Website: home-depot
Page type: billing-address
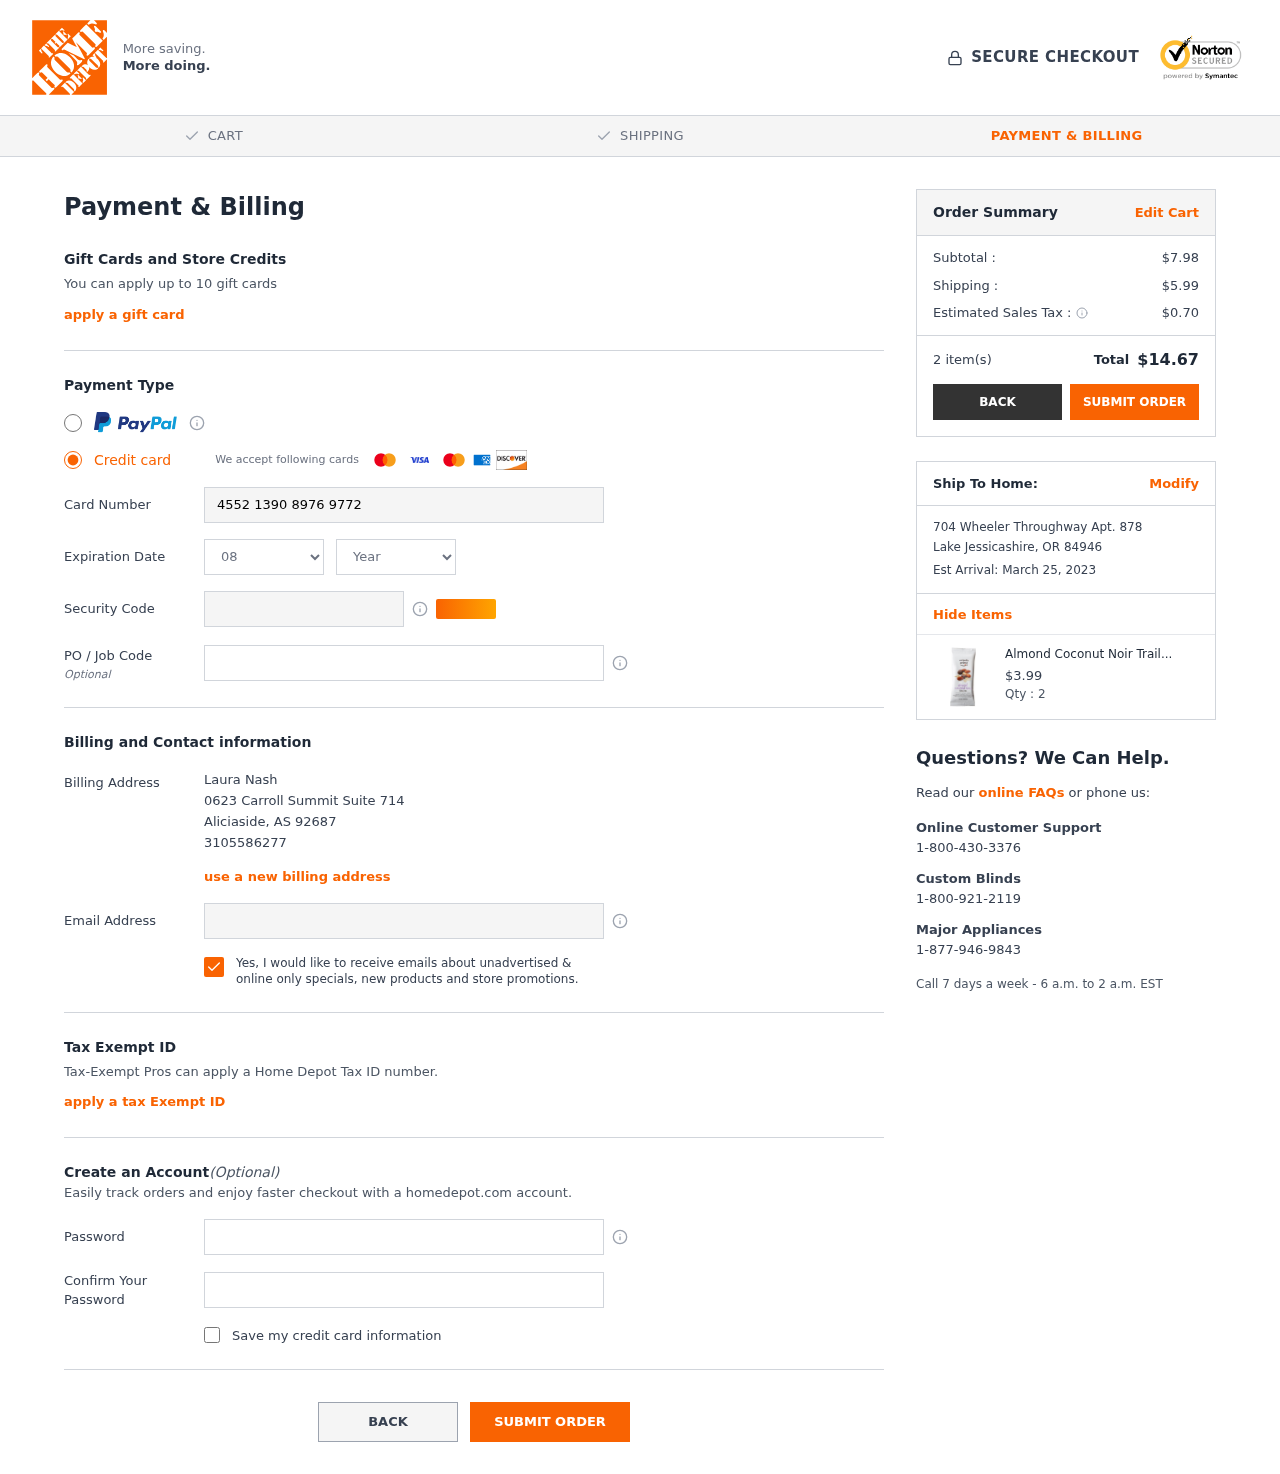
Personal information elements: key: PII_CARD_CVV
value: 852
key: PII_CARD_EXPIRY_MONTH
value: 08
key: PII_CARD_EXPIRY_YEAR
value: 26
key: PII_CARD_NUMBER
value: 4552 1390 8976 9772
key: PII_CITY
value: Aliciaside
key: PII_CITY2
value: Lake Jessicashire
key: PII_EMAIL
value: lauranash@gmail.com
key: PII_FULLNAME
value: Laura Nash
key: PII_JOB_CODE
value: J107430
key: PII_PHONE
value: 3105586277
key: PII_POSTCODE
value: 92687
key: PII_POSTCODE2
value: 84946
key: PII_STATE_ABBR
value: AS
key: PII_STATE_ABBR2
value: OR
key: PII_STREET
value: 0623 Carroll Summit Suite 714
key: PII_STREET2
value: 704 Wheeler Throughway Apt. 878
Product elements: key: PRODUCT1_NAME
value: Almond Coconut Noir Trail Mix Snack Pack, 1.5 oz single serve (Pack of 300)
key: PRODUCT1_PRICE
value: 3.99
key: PRODUCT1_QUANTITY
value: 2
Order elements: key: ORDER_SUBTOTAL
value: $7.98
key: ORDER_SHIPPING_COST
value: $5.99
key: ORDER_TAX
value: $0.70
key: ORDER_NUM_ITEMS
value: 2 item(s)
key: ORDER_TOTAL
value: $14.67
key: ORDER_DELIVERY_DATE
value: Est Arrival: March 25, 2023